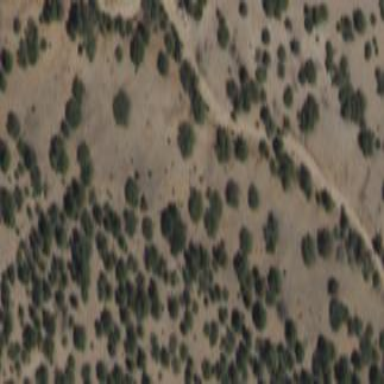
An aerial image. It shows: Area covered in scrub vegetation.